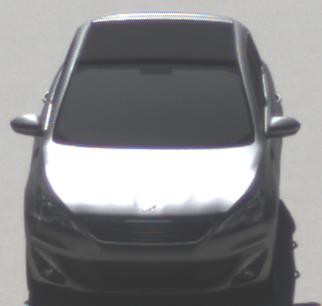
Make: Peugeot
Model: 308 VTi 82
Detailed model: 308 (II)
Model produced from: 2013/09
Model produced until: 2014/11
Doors: 5
Color: gray
Road condition: dry road
Daytime: morning or afternoon
Contrast: high contrast